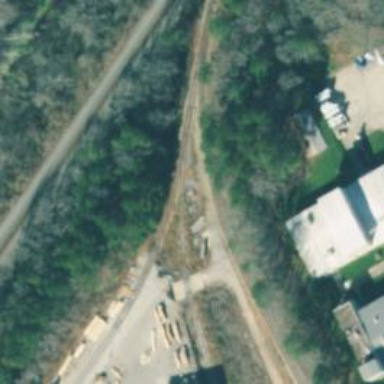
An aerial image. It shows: Railroad spur for lumber freight service.